Question: Background: I have a winForm app that registers a user in the database based on the user input provided in the form, auto-generates a random password and username for the user, and e-mails the user a link to take an application based on the marketing company selected.
Problem:
I got the bundles listbox to populate w/ autopostback set to true but the bundles listbox populates as soon as you click on an lbcarrier and it doesn't allow you select more than one carrier.
Do you have any ideas on how to allow multiselect with the postback feature on?
Here's a screenshot of the interface:

code on default.aspx:
'''
<td class="style1">
Carriers:</td>
<td bgcolor="#ffffff" class="style2">
<asp:ListBox AutoPostback="true" ID="lbCarriers" runat="server" Height="86px" Width="250px">
</asp:ListBox>
</td>
</tr>
<td class="style1">
Bundles:</td>
<td bgcolor="#ffffff" class="style2">
<asp:ListBox ID="bundles" runat="server" Height="86px" Width="250px">
</asp:ListBox>
</td>
</tr>
'''
code on default.aspx.vb:
'''
Protected Sub lbCarriers_SelectedIndexChanged(ByVal sender As Object, ByVal e As EventArgs) Handles lbCarriers.SelectedIndexChanged
Dim splt() As String
Dim ac1 As Array
bundles.Items.Clear()
Dim item As ListItem = lbCarriers.SelectedItem
splt = item.ToString().Split("|")
ac1 = proxy.GetContractingBundles("test", "test", Trim(splt(0)))
For Each Pitem In ac1
bundles.Items.Add(Trim(splt(2)) & " | " & Pitem.FormBundleName)
Next
End Sub
'''
Thanks for looking!
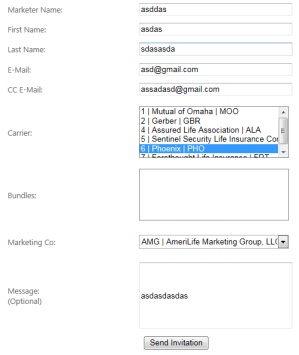
Answer: By definition the <URL> will automatically cause a postback to occur when the user changes the list selection.
To enable multiple selections you'll need to turn 'AutoPostBack' off and enable the <URL>:
'''
<asp:ListBox SelectionMode="Multiple" ID="lbCarriers" runat="server"
Height="86px" Width="250px">
'''
Note that 'AutoPostBack' is 'false' by default so I simply omitted it.
Once the user submits you can process the selected list box items with logic similar to what you have in the 'lbCarriers_SelectedIndexChanged' event. You can then loop through the items and check the item's <URL> and reference the items by their indices.
If that's not the route you want to take, and you want it to be handled on the fly without a postback, then you'll need to write some JavaScript.
the code to go through your selected items would be similar to the code below, and you would probably place it in a method that is called by the submitted button's event handler.
'''
bundles.Items.Clear()
For Each item As ListItem In lbCarriers.Items
If item.Selected Then
Dim splt() As String
Dim ac1 As Array
splt = item.ToString().Split("|")
ac1 = proxy.GetContractingBundles("test", "test", Trim(splt(0)))
For Each Pitem In ac1
bundles.Items.Add(Trim(splt(2)) & " | " & Pitem.FormBundleName)
Next
End If
Next
'''